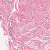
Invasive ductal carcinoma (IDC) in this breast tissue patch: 0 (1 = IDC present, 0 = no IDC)